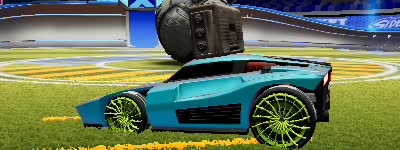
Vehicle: breakout